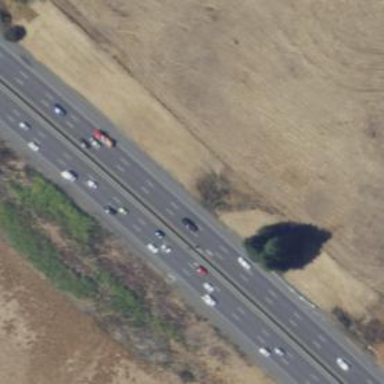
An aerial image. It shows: Motorway.